Chest X-ray:
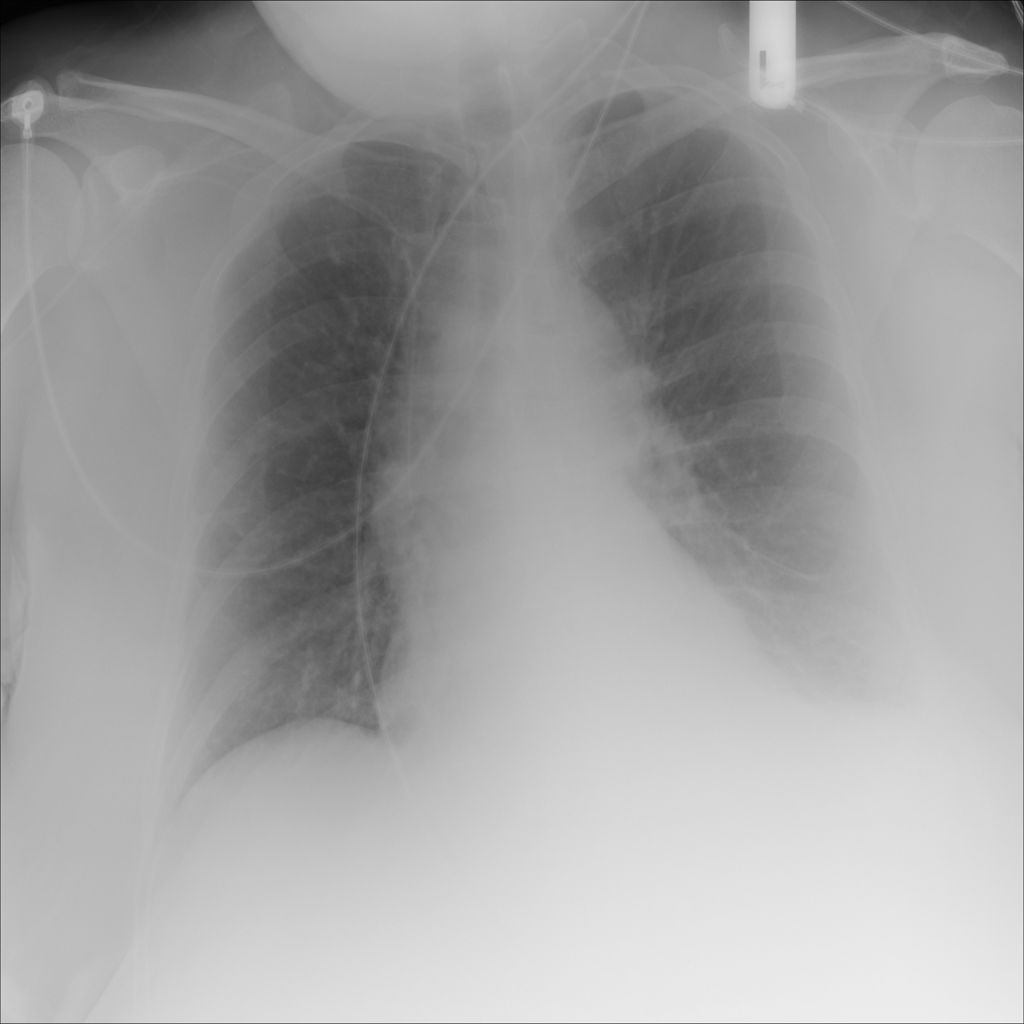
Findings: Effusion
No abnormal finding: no